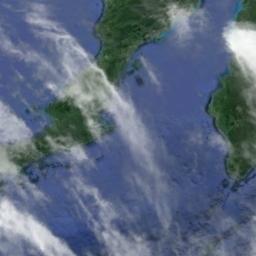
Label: cloud